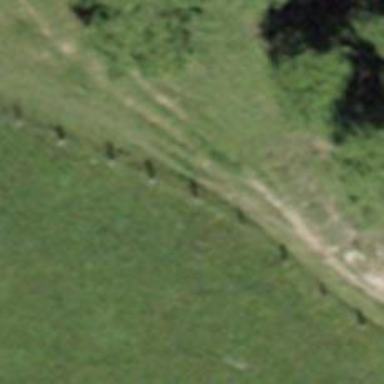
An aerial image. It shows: Fence.